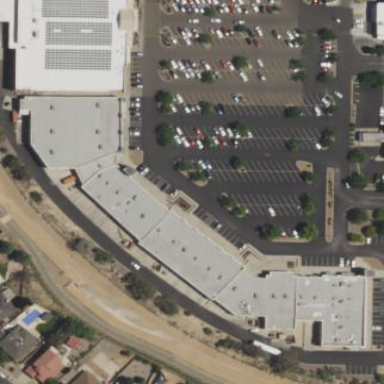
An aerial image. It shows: Commercial building.